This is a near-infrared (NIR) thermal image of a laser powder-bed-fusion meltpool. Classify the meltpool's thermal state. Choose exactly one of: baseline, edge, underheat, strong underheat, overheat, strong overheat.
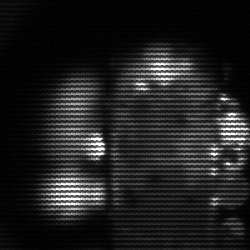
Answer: strong underheat